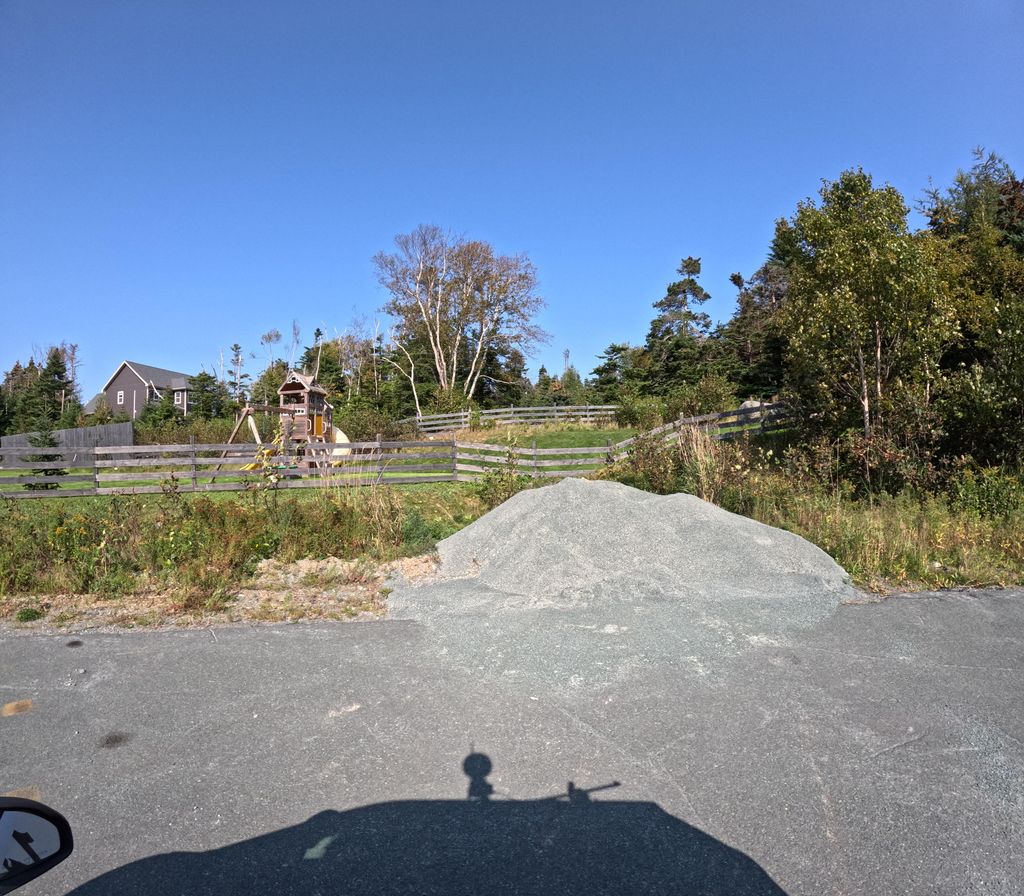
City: st_johns